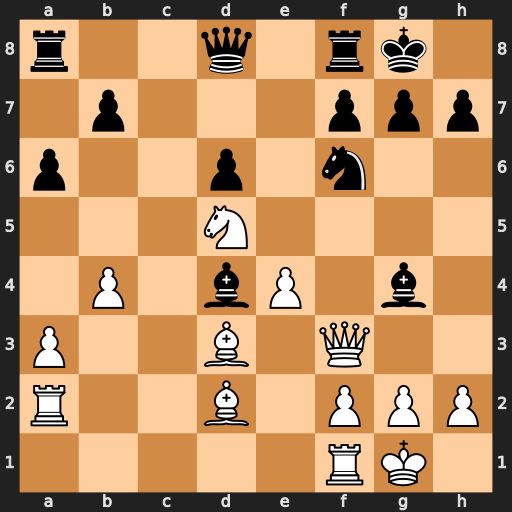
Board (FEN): r2q1rk1/1p3ppp/p2p1n2/3N4/1P1bP1b1/P2B1Q2/R2B1PPP/5RK1
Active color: w
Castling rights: -
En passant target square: -
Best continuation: Nxf6+ Qxf6 Qxg4 Qe6 Qxe6